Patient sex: F
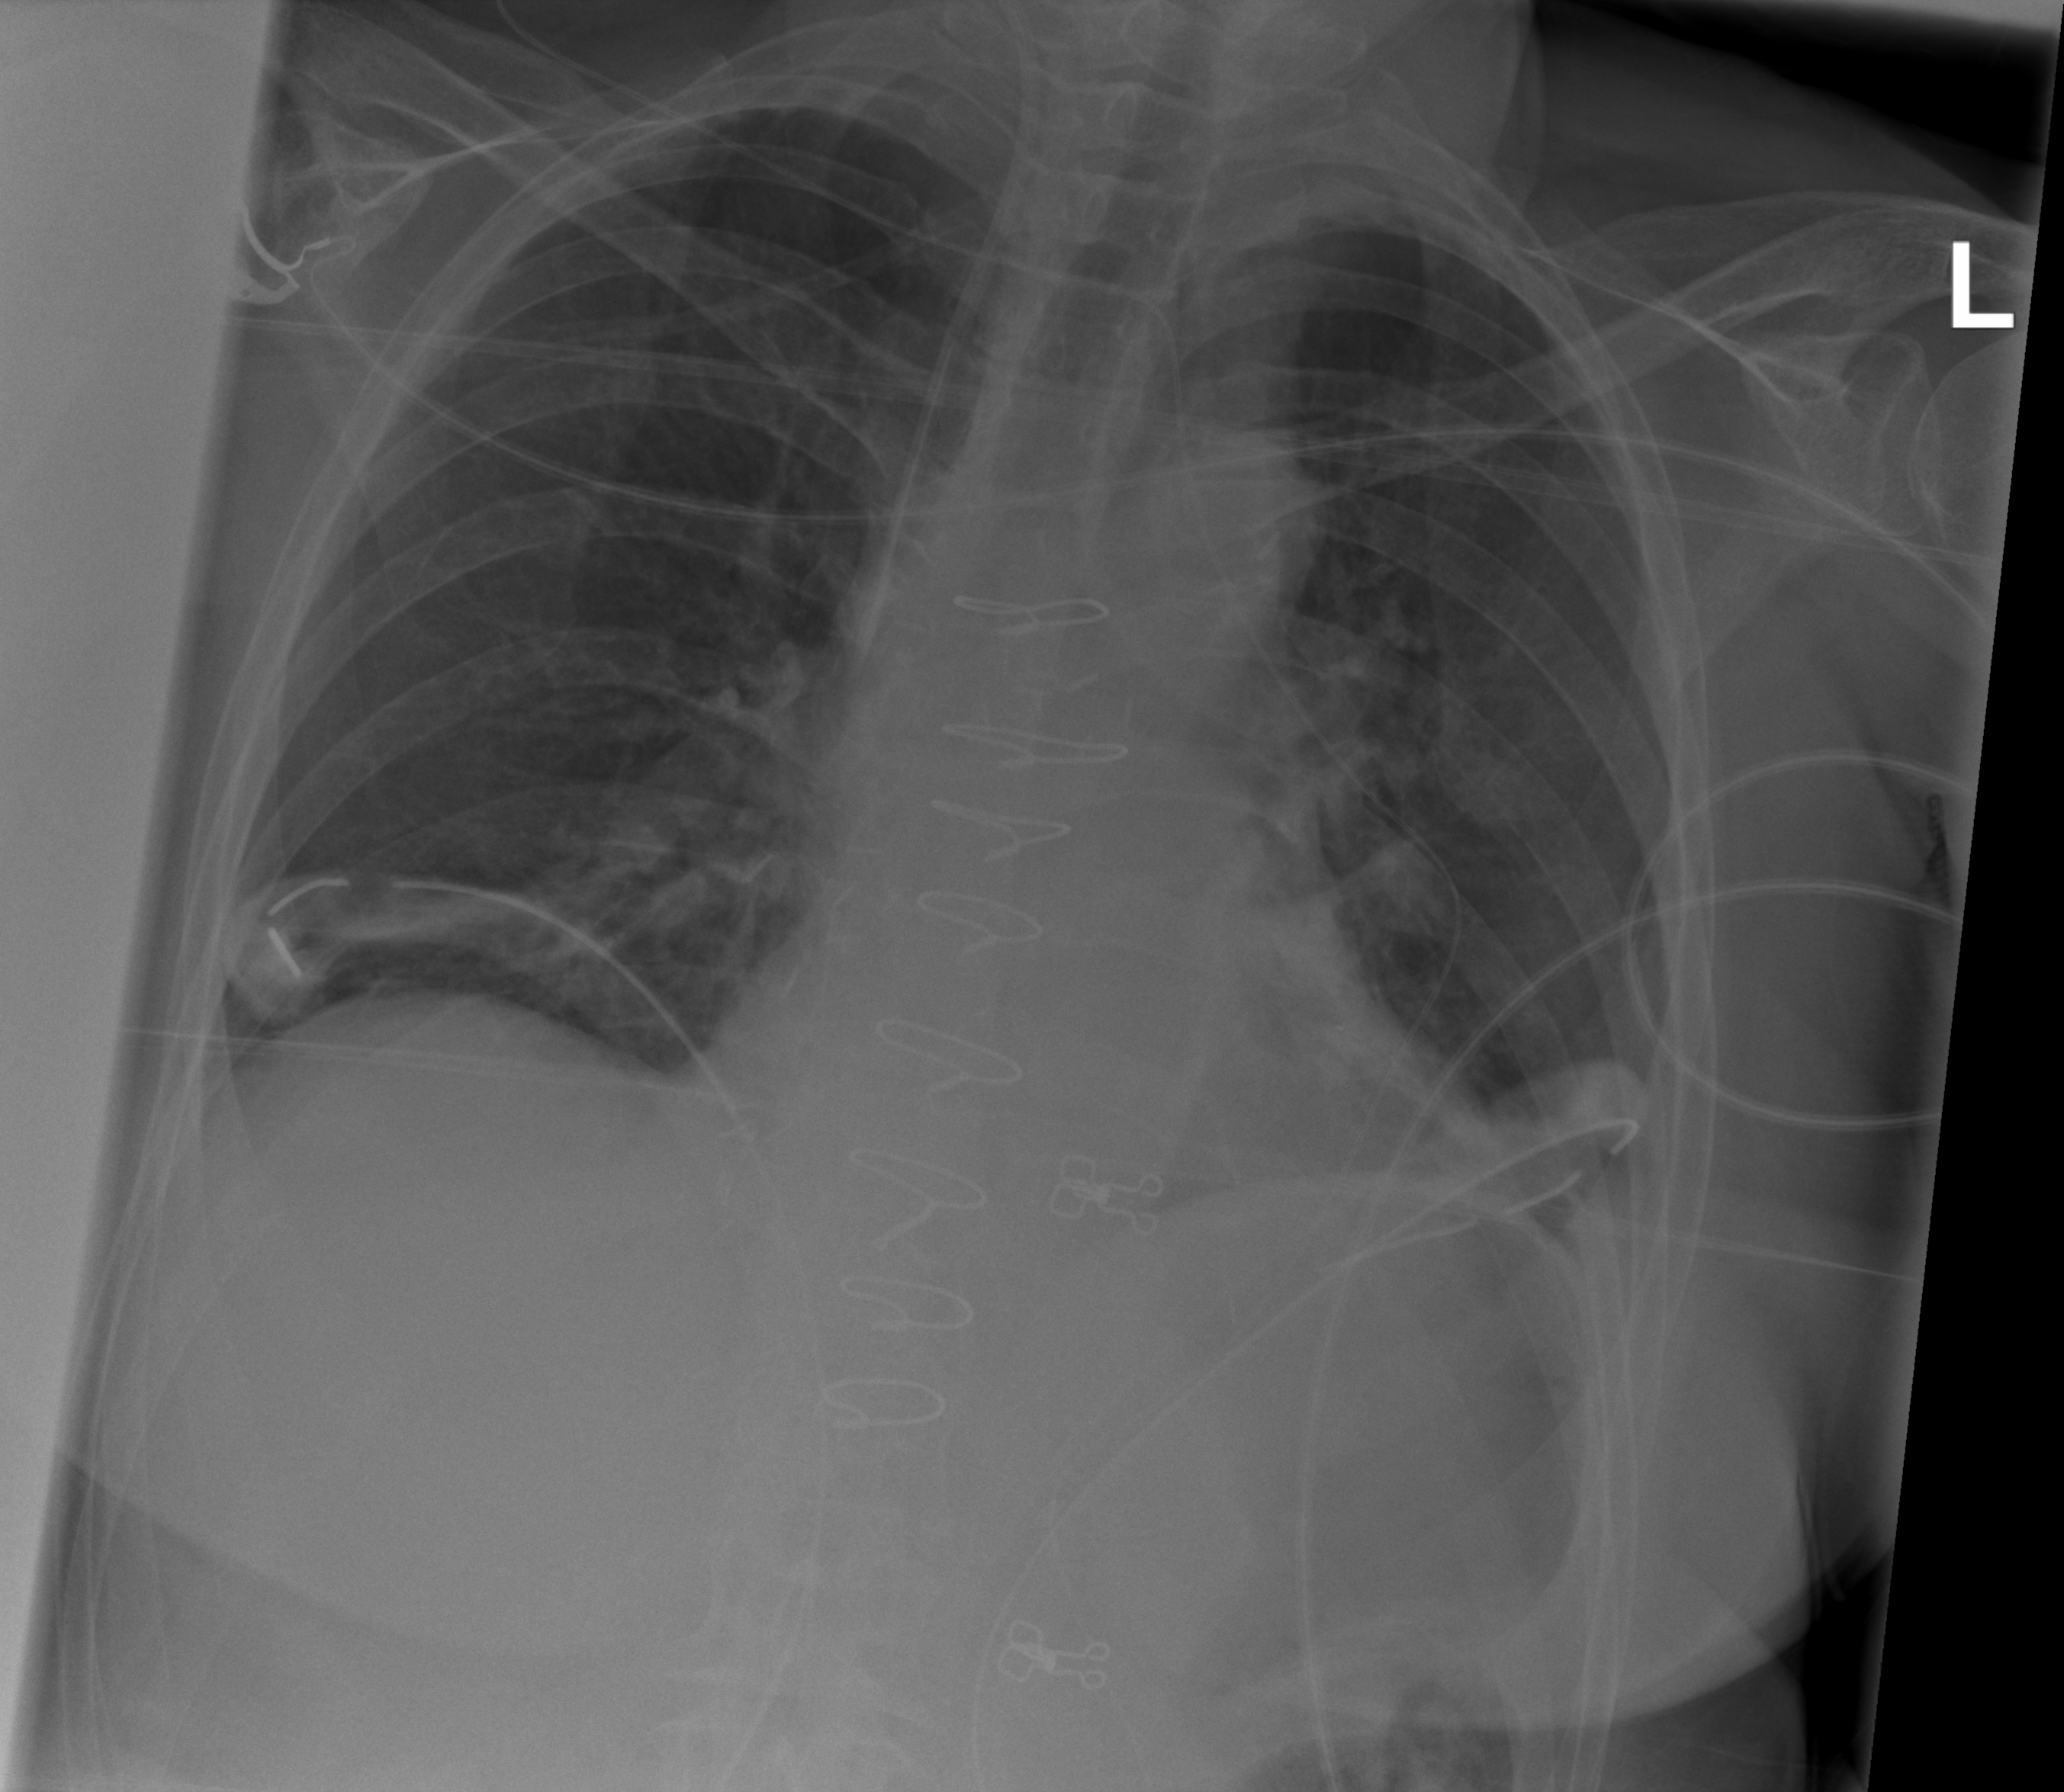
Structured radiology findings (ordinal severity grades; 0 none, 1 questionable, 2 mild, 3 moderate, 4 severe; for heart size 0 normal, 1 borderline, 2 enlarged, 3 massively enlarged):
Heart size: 0
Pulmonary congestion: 0
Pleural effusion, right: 0
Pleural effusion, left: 0
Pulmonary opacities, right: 0
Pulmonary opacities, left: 0
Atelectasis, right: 2
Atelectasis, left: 2